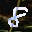
Label: 8